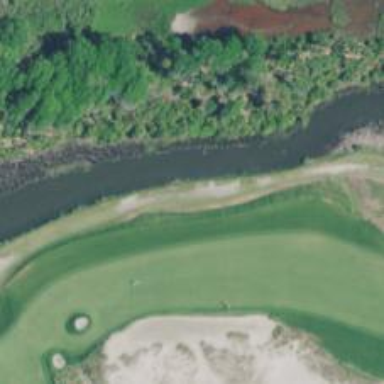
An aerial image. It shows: Pathway for golfing.